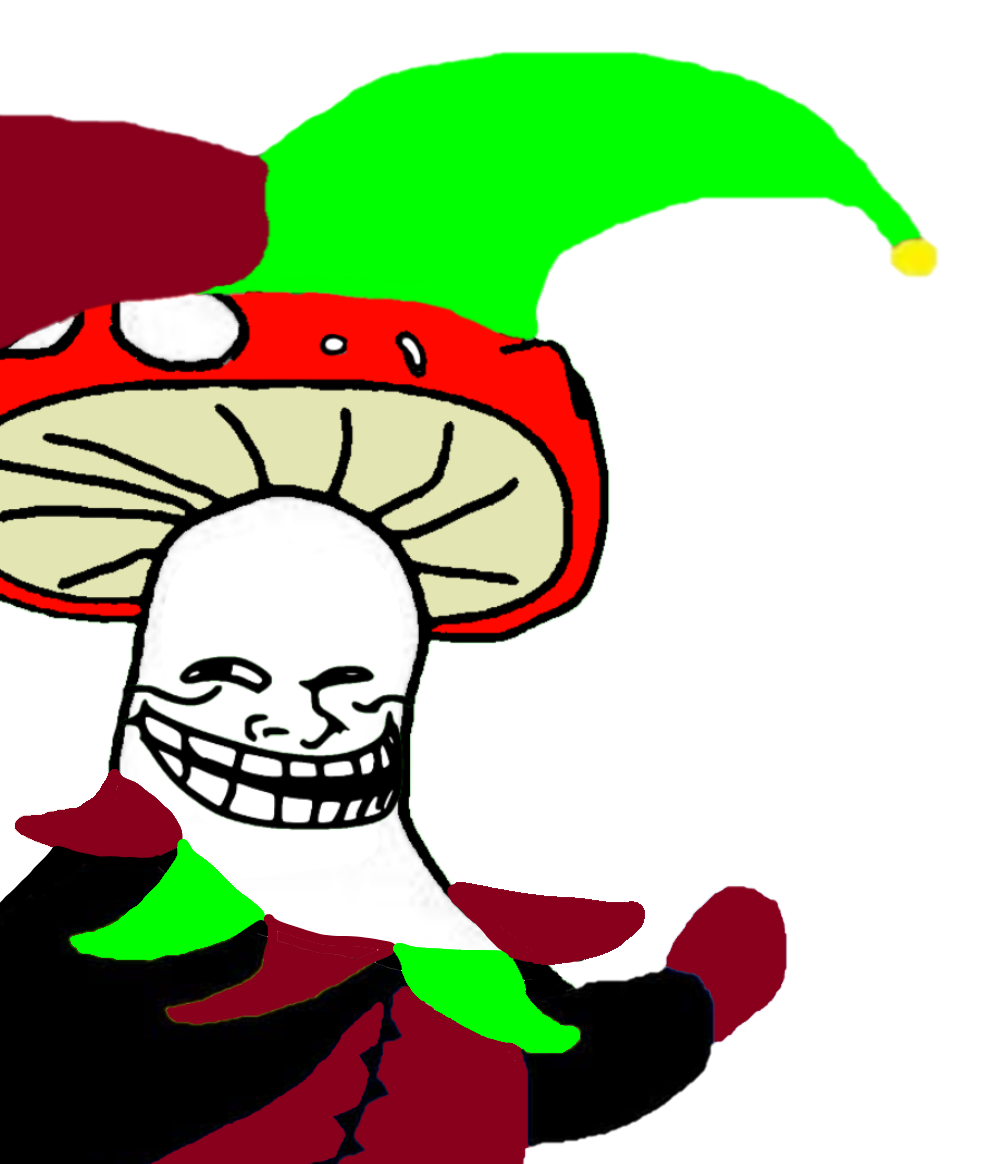
Label: 5_unsorted